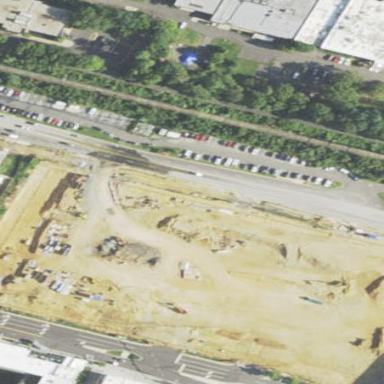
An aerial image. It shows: Parking lot with park and ride facilities.